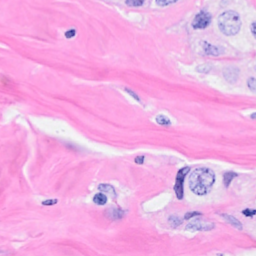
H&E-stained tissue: Breast